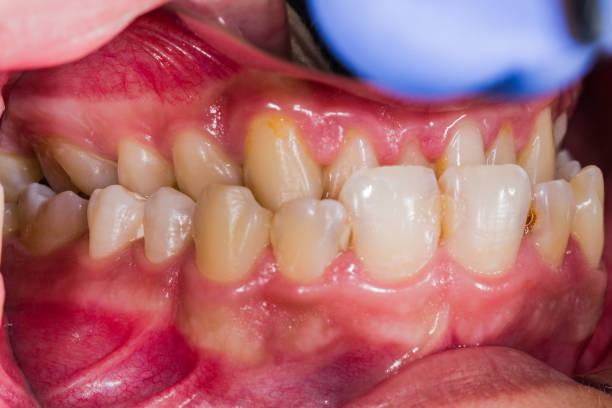
Condition: Gingivitis